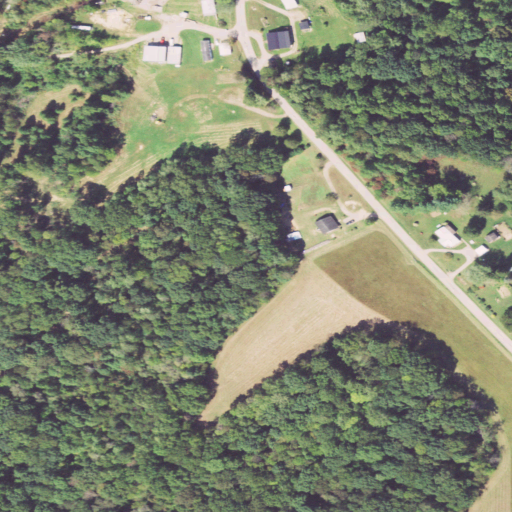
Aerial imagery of ridge(s) in Ohio named Garrett Ridge containing deciduous forest, open development, low intensity development, pasture, medium intensity development, and mixed forest